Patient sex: F
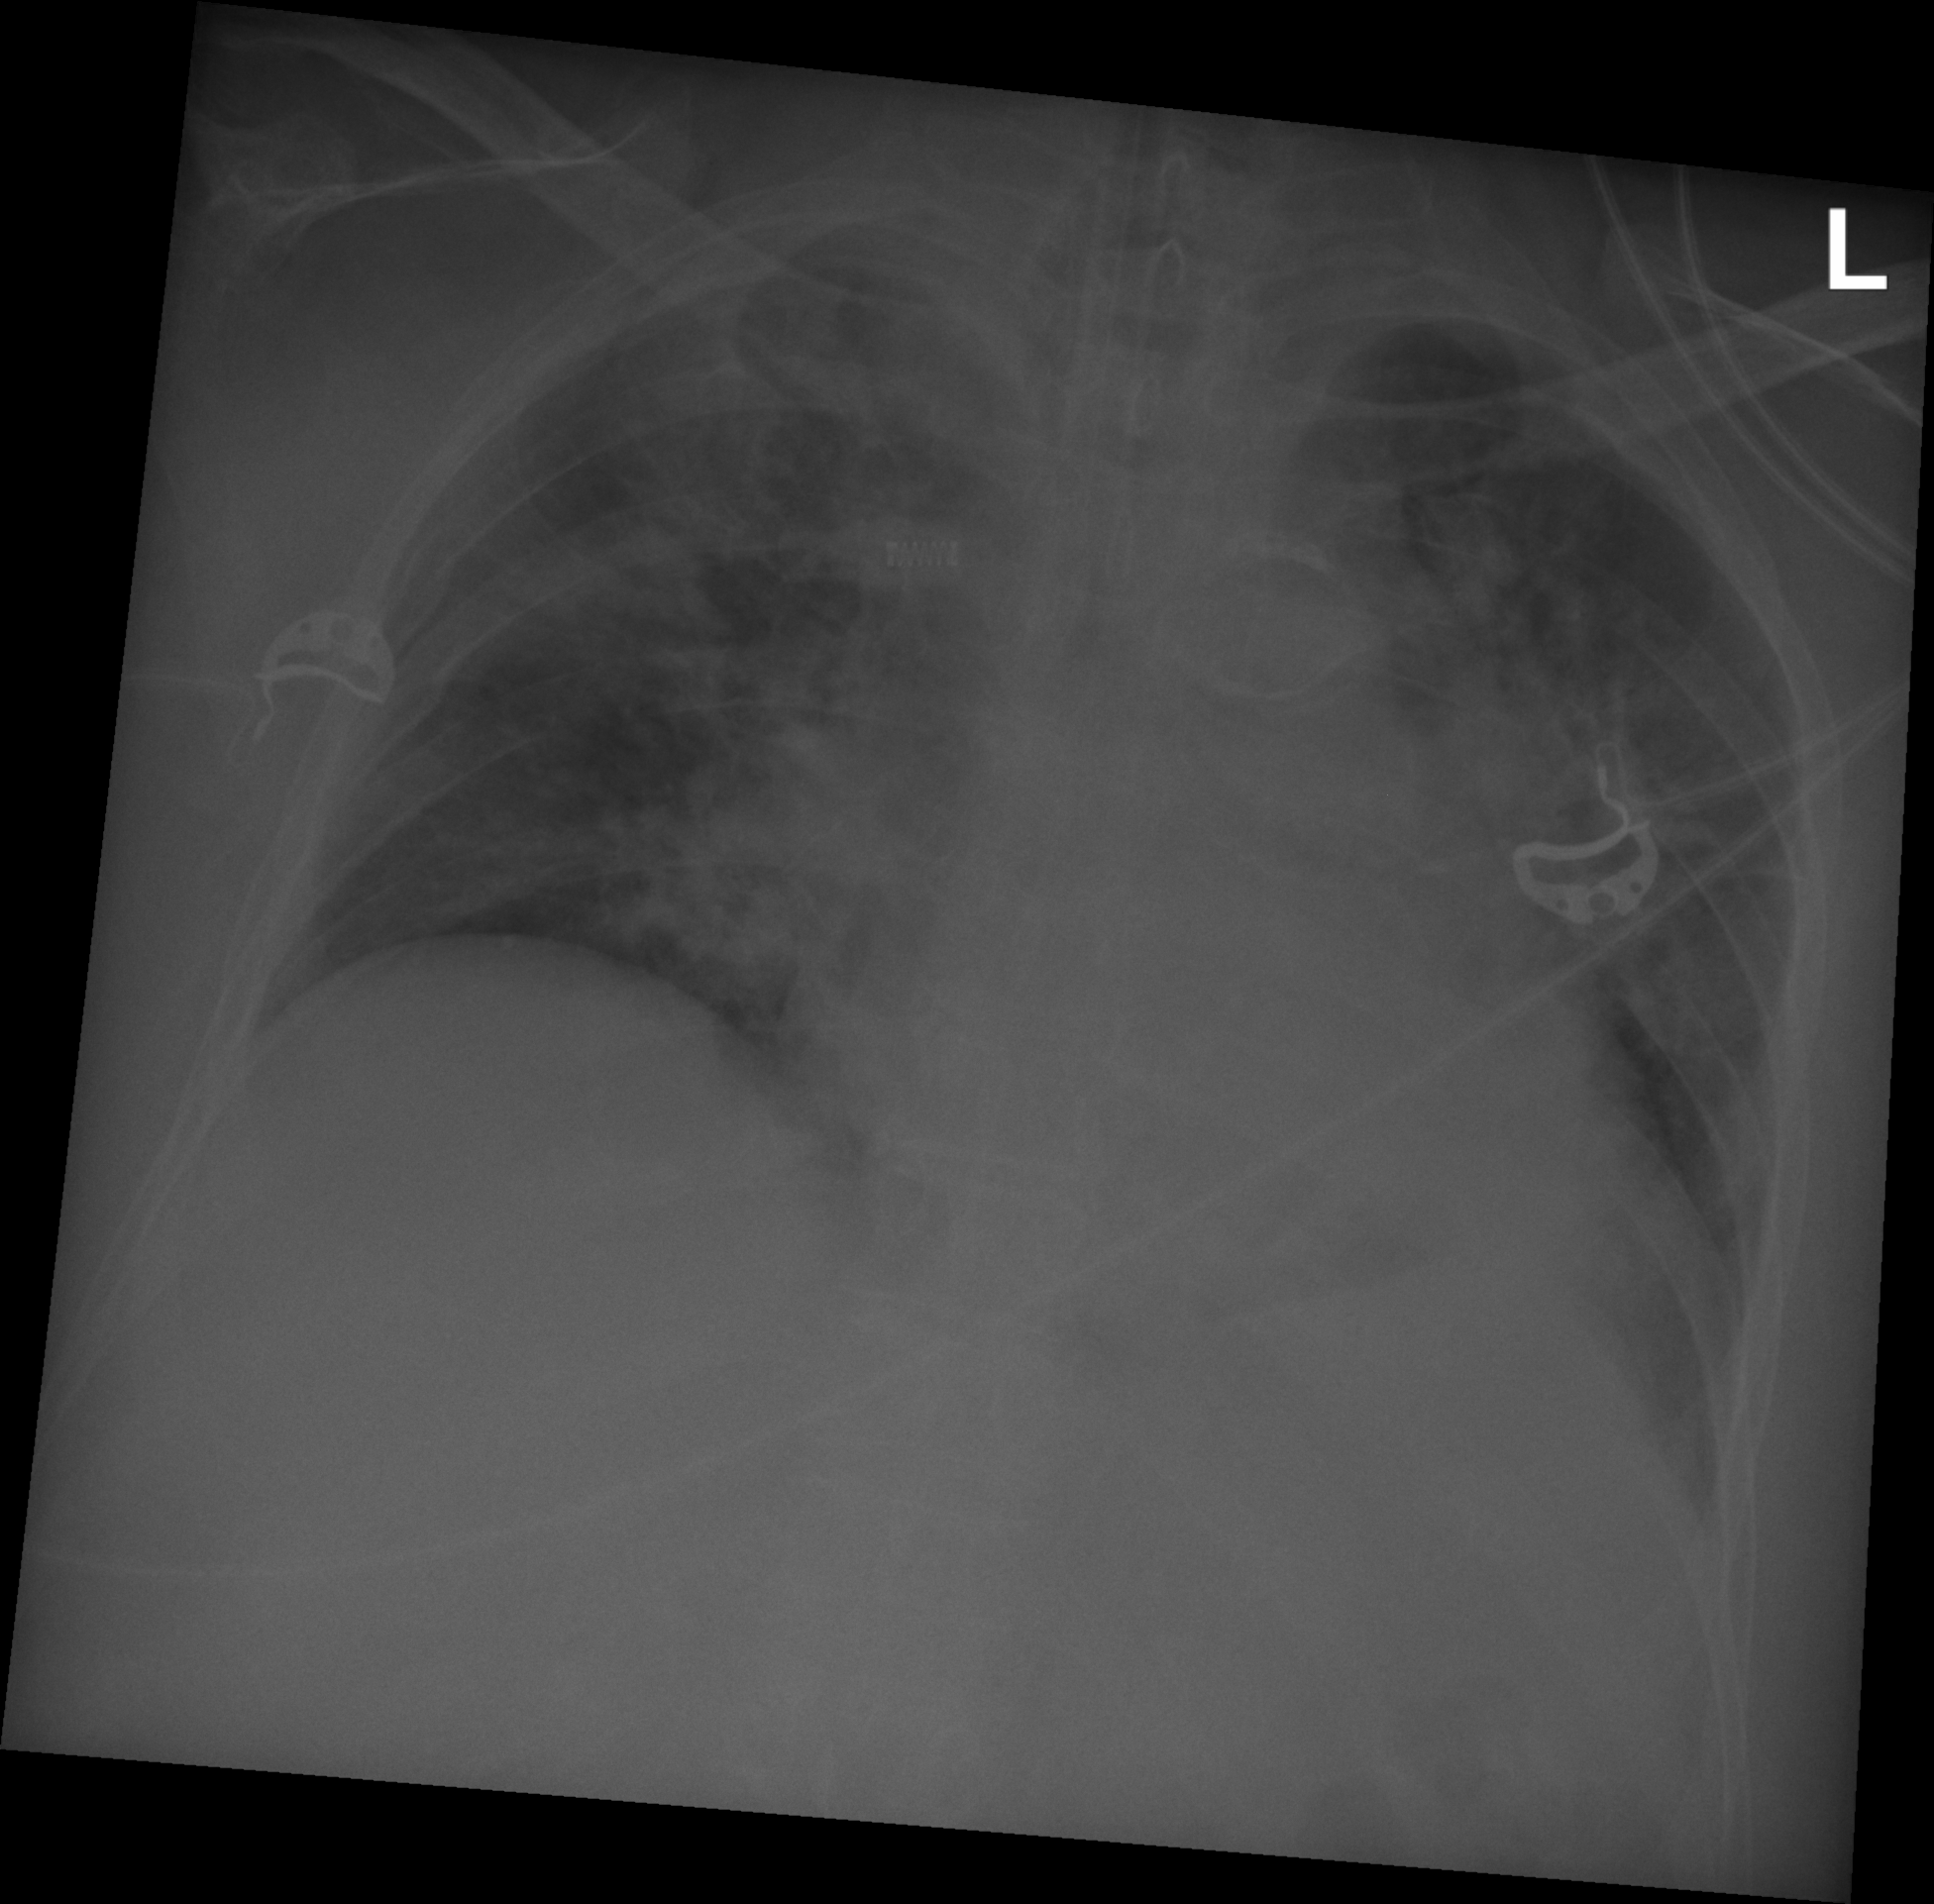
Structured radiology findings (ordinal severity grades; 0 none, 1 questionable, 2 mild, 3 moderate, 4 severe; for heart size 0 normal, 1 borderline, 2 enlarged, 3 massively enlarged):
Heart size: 3
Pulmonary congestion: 0
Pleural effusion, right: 0
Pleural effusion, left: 1
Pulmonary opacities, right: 3
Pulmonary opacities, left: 3
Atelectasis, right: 2
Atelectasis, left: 2